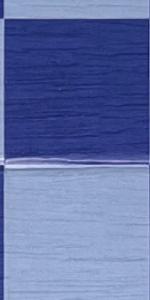
Label: Empty